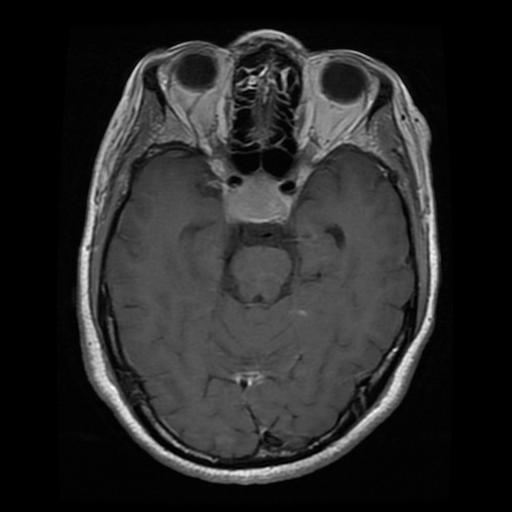
Label: pituitary